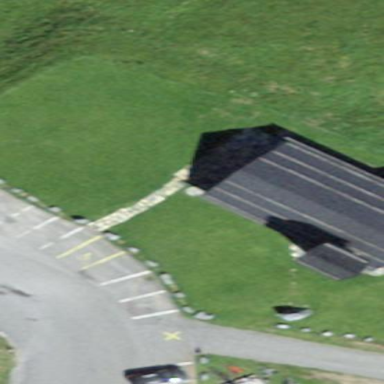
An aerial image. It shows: Building that serves as place of worship.